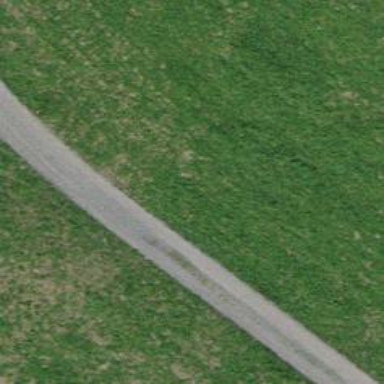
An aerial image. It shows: Track with fine gravel surface of the highest grade level.